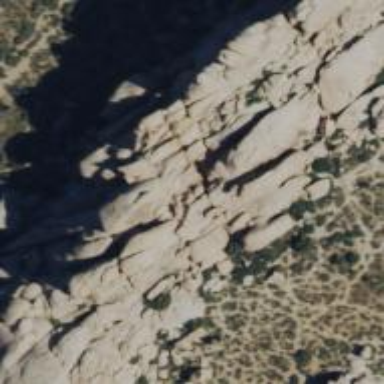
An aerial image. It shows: Landscape dominated by bare rock.